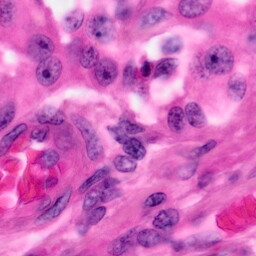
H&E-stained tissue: Pancreatic